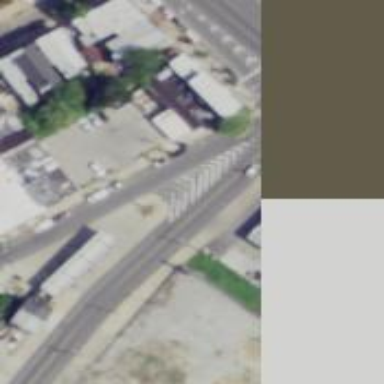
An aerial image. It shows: Unmarked road crossing.